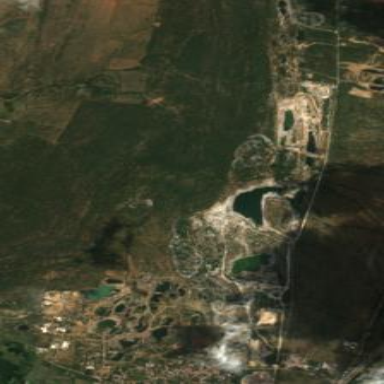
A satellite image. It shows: Quarry area.